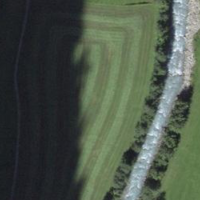
EUNIS habitat code: 24
Species observed at this site:
Rupicapra rupicapra
Centaurea scabiosa
Pieris napi
Helix pomatia